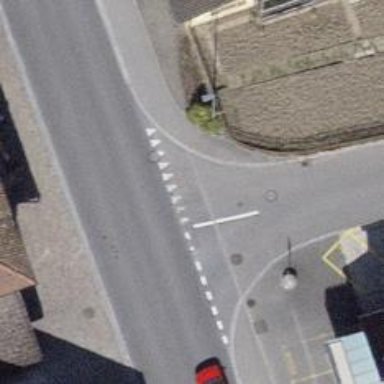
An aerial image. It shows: Road with "give way" sign.